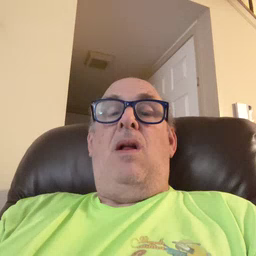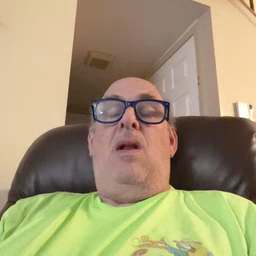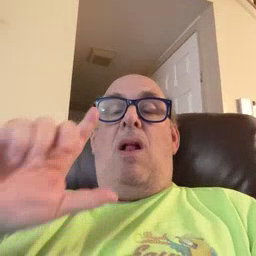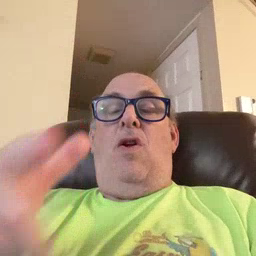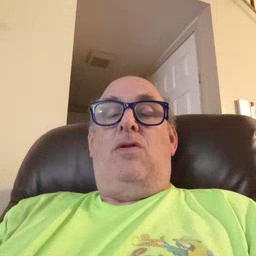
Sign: later